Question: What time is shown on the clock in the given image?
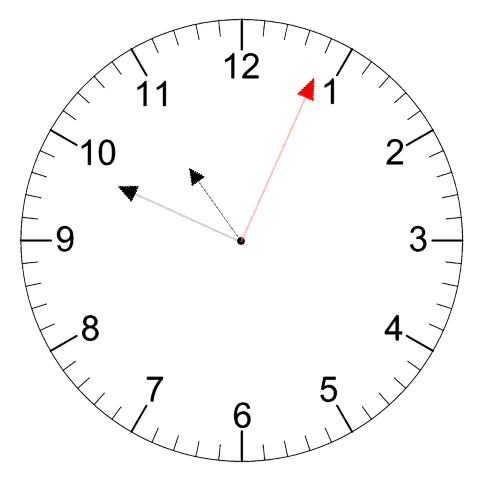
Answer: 10:49:04